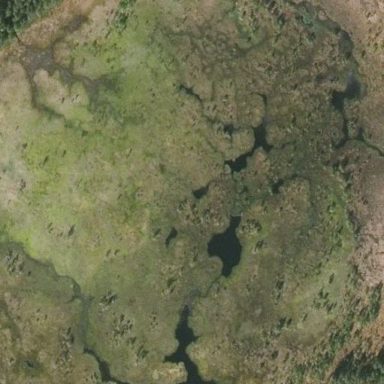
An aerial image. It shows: Marshy wetland area.